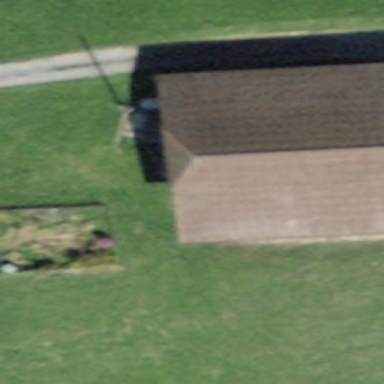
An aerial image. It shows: Rural barn.